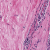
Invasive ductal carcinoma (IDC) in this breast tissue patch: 0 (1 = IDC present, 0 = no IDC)